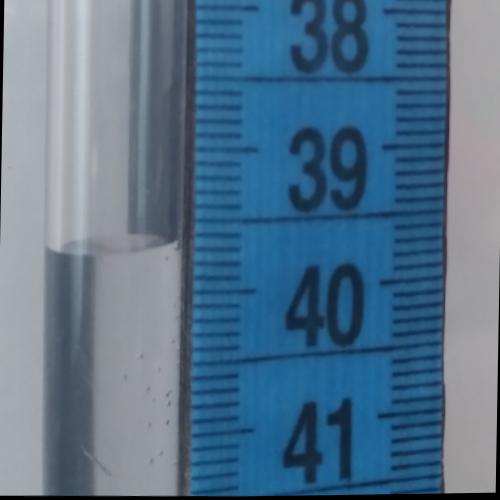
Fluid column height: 39.7 cm